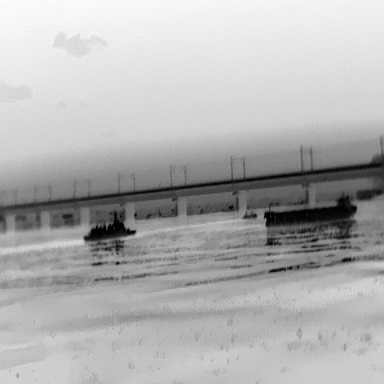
There are three objects shown in the infrared image, including two liners, and a canoe.